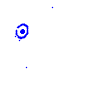
Particle: electron